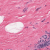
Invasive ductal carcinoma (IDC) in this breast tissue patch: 0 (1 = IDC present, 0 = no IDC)